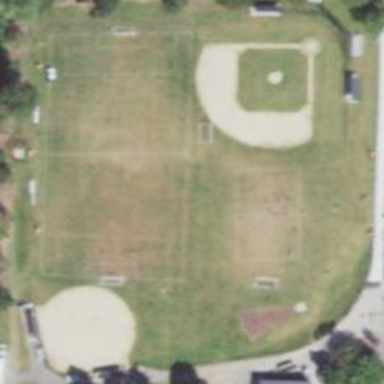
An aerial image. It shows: Baseball pitch for leisure land.